Question: I have a table with different cells and I need to add a scroller view with special UI in some cells:

I need to develop the UI which you can see in
So my questions are:
1. How can I add a scroller view?
2. How can I load data only for those items which are shown right now?
3. How can I change the width of "Line" column after scrolling to the right?
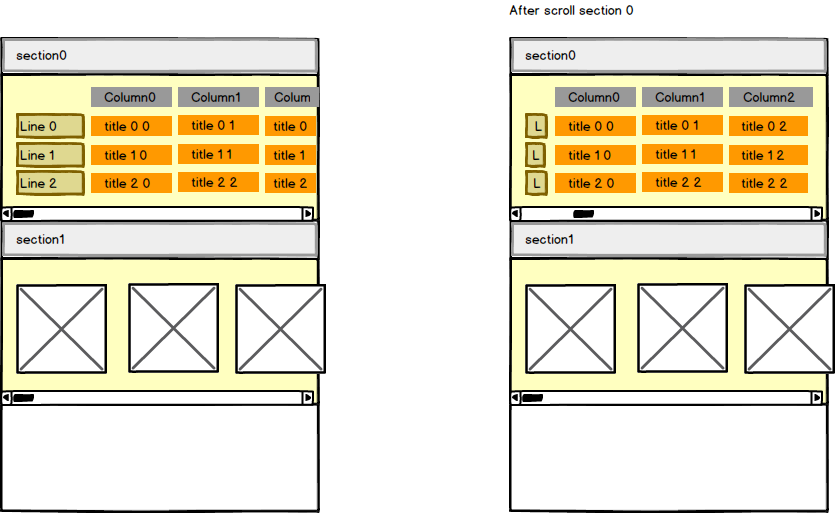
Answer: I'll answer as best I can with some starting pointers for you...
1. You need to subclass UITableViewCell and in your subclasses drawRect method you should add a UIScrollView to the contentView.
2. Not totally sure what you mean here, please expand.
3. In your new table cell, set it as the delegate of the scroll view you implemented, then you''ll get callbacks when the scrollview scroll with the contentOffset value, which you can use to calculate how much to grow or shrink the line items.